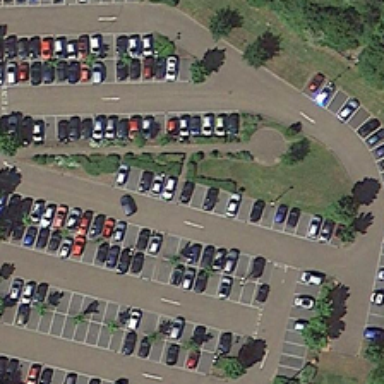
Many cars are in a parking lot with many green trees scattered .